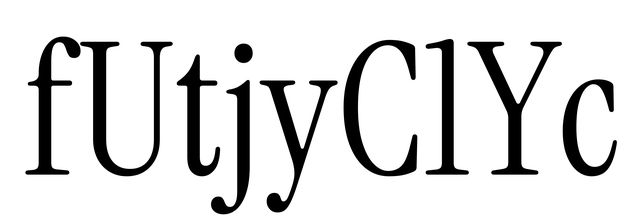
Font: InstrumentSerif-Regular